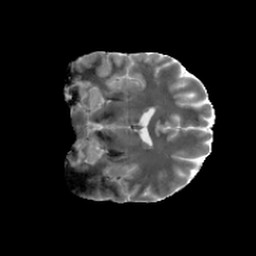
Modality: MD
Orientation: coronal
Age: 25
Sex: female
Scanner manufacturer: siemens
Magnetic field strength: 6.98 T
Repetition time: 7.776 s
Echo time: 0.076 s